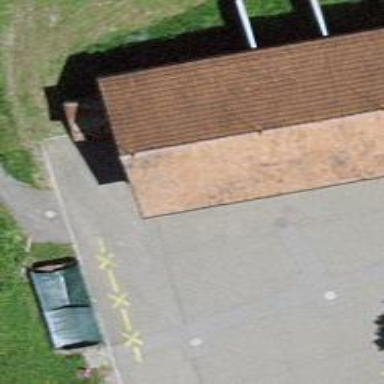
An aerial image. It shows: Turning circle on the road.